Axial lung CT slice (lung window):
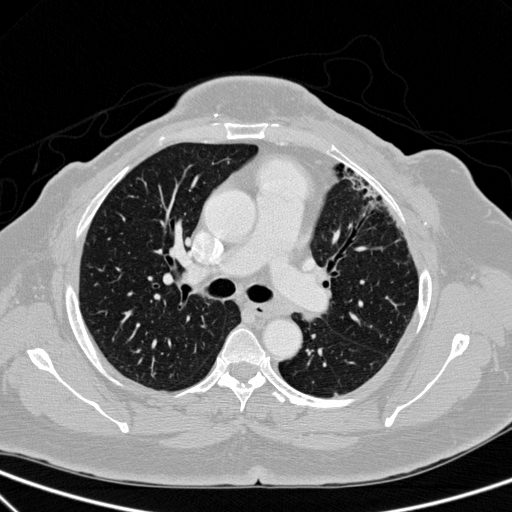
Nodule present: no